Question: I have got an image. Recently I have used image for this. But I think css shape will be more good then using this shape. So can someone kindly tell me how to get this shape only in css. I don't want to use image here. Any help and suggestions will be really appreciable. Thanks...
The image is here

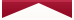
Answer: Created this using only HTML and CSS. <URL>
Inspiration from
<URL>
HTML
'''
<div>
<div id="triangle-topleft"></div>
<div id="triangle-topright"></div>
</div>
'''
CSS
'''
div{
float:left;
}
#triangle-topleft {
width: 0;
height: 0;
border-top: 100px solid red;
border-right: 80px solid transparent;
}
#triangle-topright {
width: 0;
height: 0;
margin-left:-5px;
border-top: 100px solid red;
border-left: 100px solid transparent;
}
'''